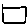
Label: square